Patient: sex M, age 65
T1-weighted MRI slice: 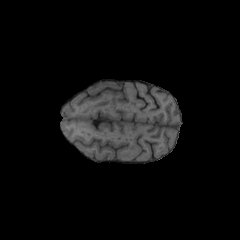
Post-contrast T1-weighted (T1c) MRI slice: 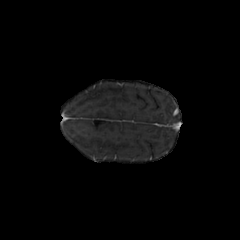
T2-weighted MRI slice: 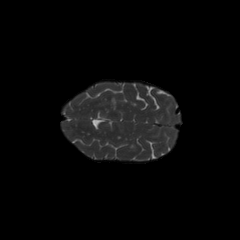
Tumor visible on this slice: no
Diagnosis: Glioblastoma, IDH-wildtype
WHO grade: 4